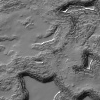
Atmospheric dust classification: not_dusty